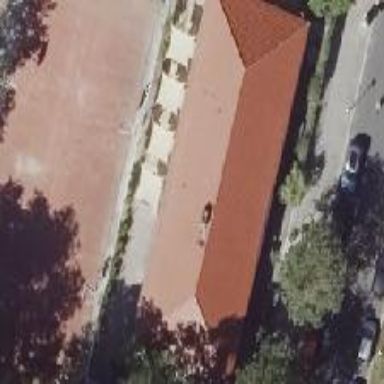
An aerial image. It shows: Kindergarten.